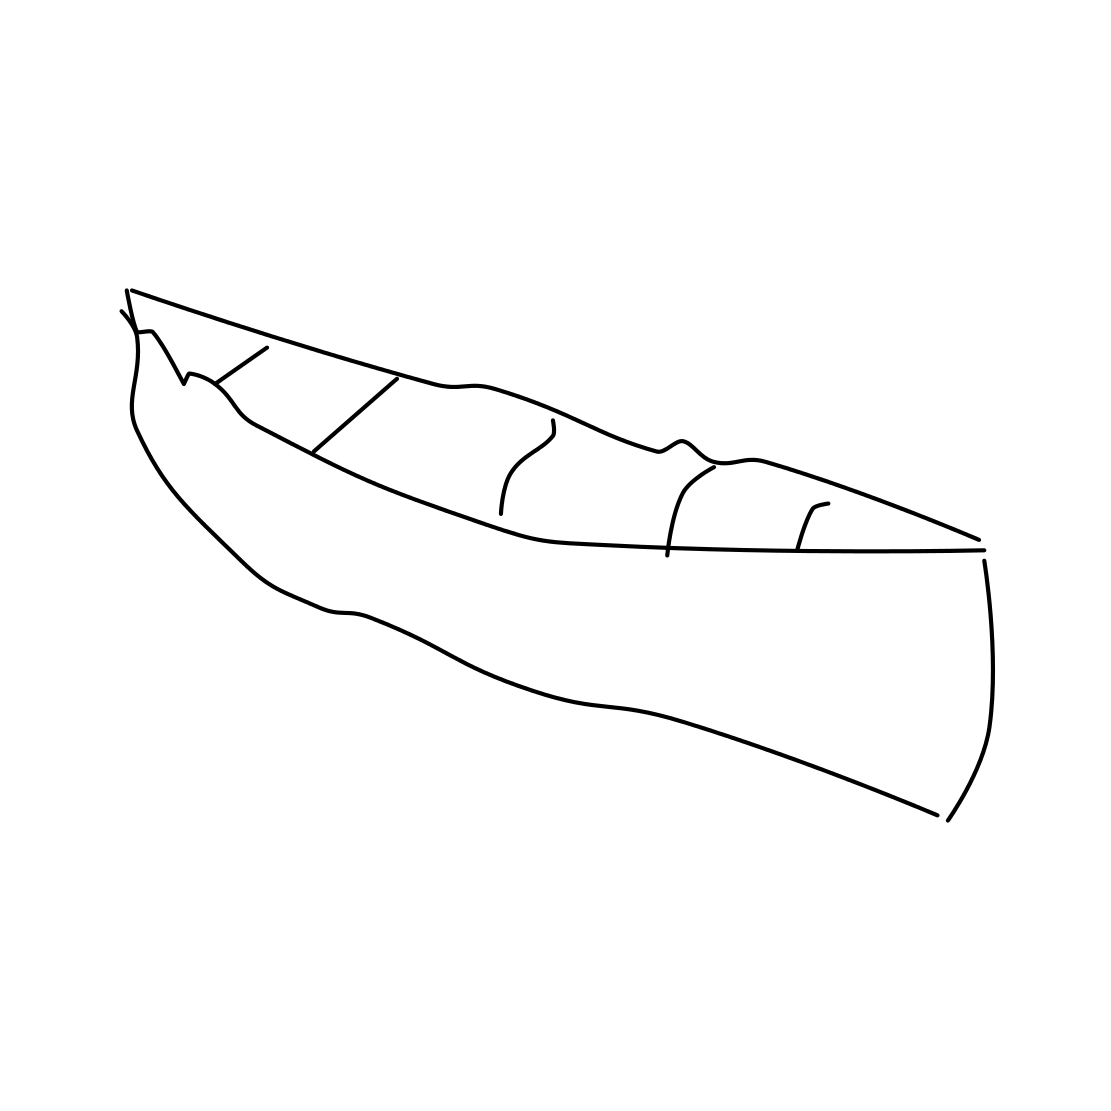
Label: canoe